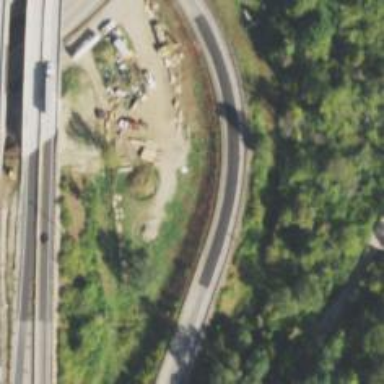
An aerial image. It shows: Trunk link highway.